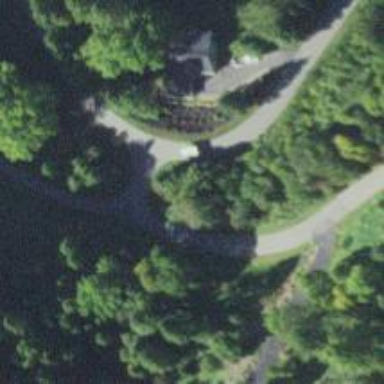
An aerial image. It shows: Residential road.